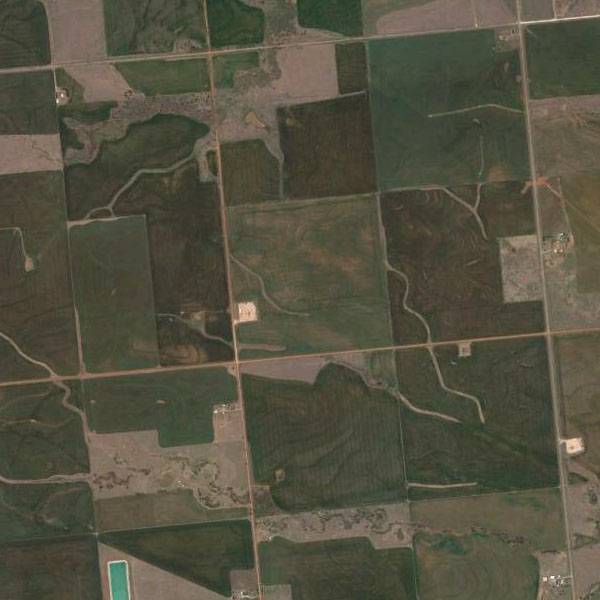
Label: Farmland